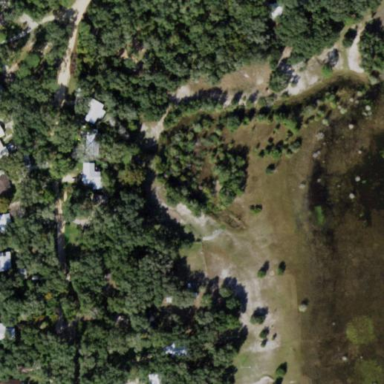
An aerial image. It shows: Swamp in wetland area.